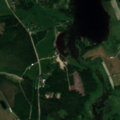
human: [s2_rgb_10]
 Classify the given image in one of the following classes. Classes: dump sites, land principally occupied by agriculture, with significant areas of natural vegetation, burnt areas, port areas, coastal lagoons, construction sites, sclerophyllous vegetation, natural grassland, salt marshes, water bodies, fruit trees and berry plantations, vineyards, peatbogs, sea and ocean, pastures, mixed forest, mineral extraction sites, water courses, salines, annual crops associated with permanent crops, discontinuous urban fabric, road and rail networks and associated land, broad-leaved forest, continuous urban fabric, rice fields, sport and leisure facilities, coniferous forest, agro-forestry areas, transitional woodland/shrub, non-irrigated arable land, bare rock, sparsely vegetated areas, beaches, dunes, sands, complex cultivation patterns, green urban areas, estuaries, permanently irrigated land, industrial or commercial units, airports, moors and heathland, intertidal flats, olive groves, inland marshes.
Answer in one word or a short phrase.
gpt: non-irrigated arable land, land principally occupied by agriculture, with significant areas of natural vegetation, mixed forest, water bodies